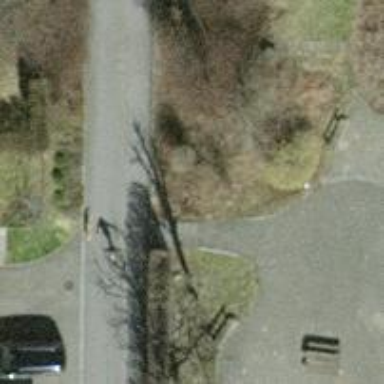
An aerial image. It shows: Bollard barrier.